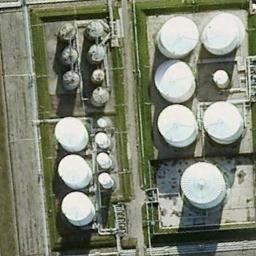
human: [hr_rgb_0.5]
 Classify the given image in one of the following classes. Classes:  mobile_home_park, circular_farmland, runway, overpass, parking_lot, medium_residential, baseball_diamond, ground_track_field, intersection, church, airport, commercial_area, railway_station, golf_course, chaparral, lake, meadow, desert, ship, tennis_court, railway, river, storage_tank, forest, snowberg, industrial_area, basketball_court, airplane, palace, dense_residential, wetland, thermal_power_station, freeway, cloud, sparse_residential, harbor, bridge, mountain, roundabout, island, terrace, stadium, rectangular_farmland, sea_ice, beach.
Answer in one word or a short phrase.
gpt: storage_tank